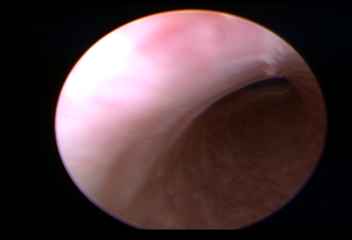
Modality: WLC
Class: Normal mucosa
Bladder cancer association: No